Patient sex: M
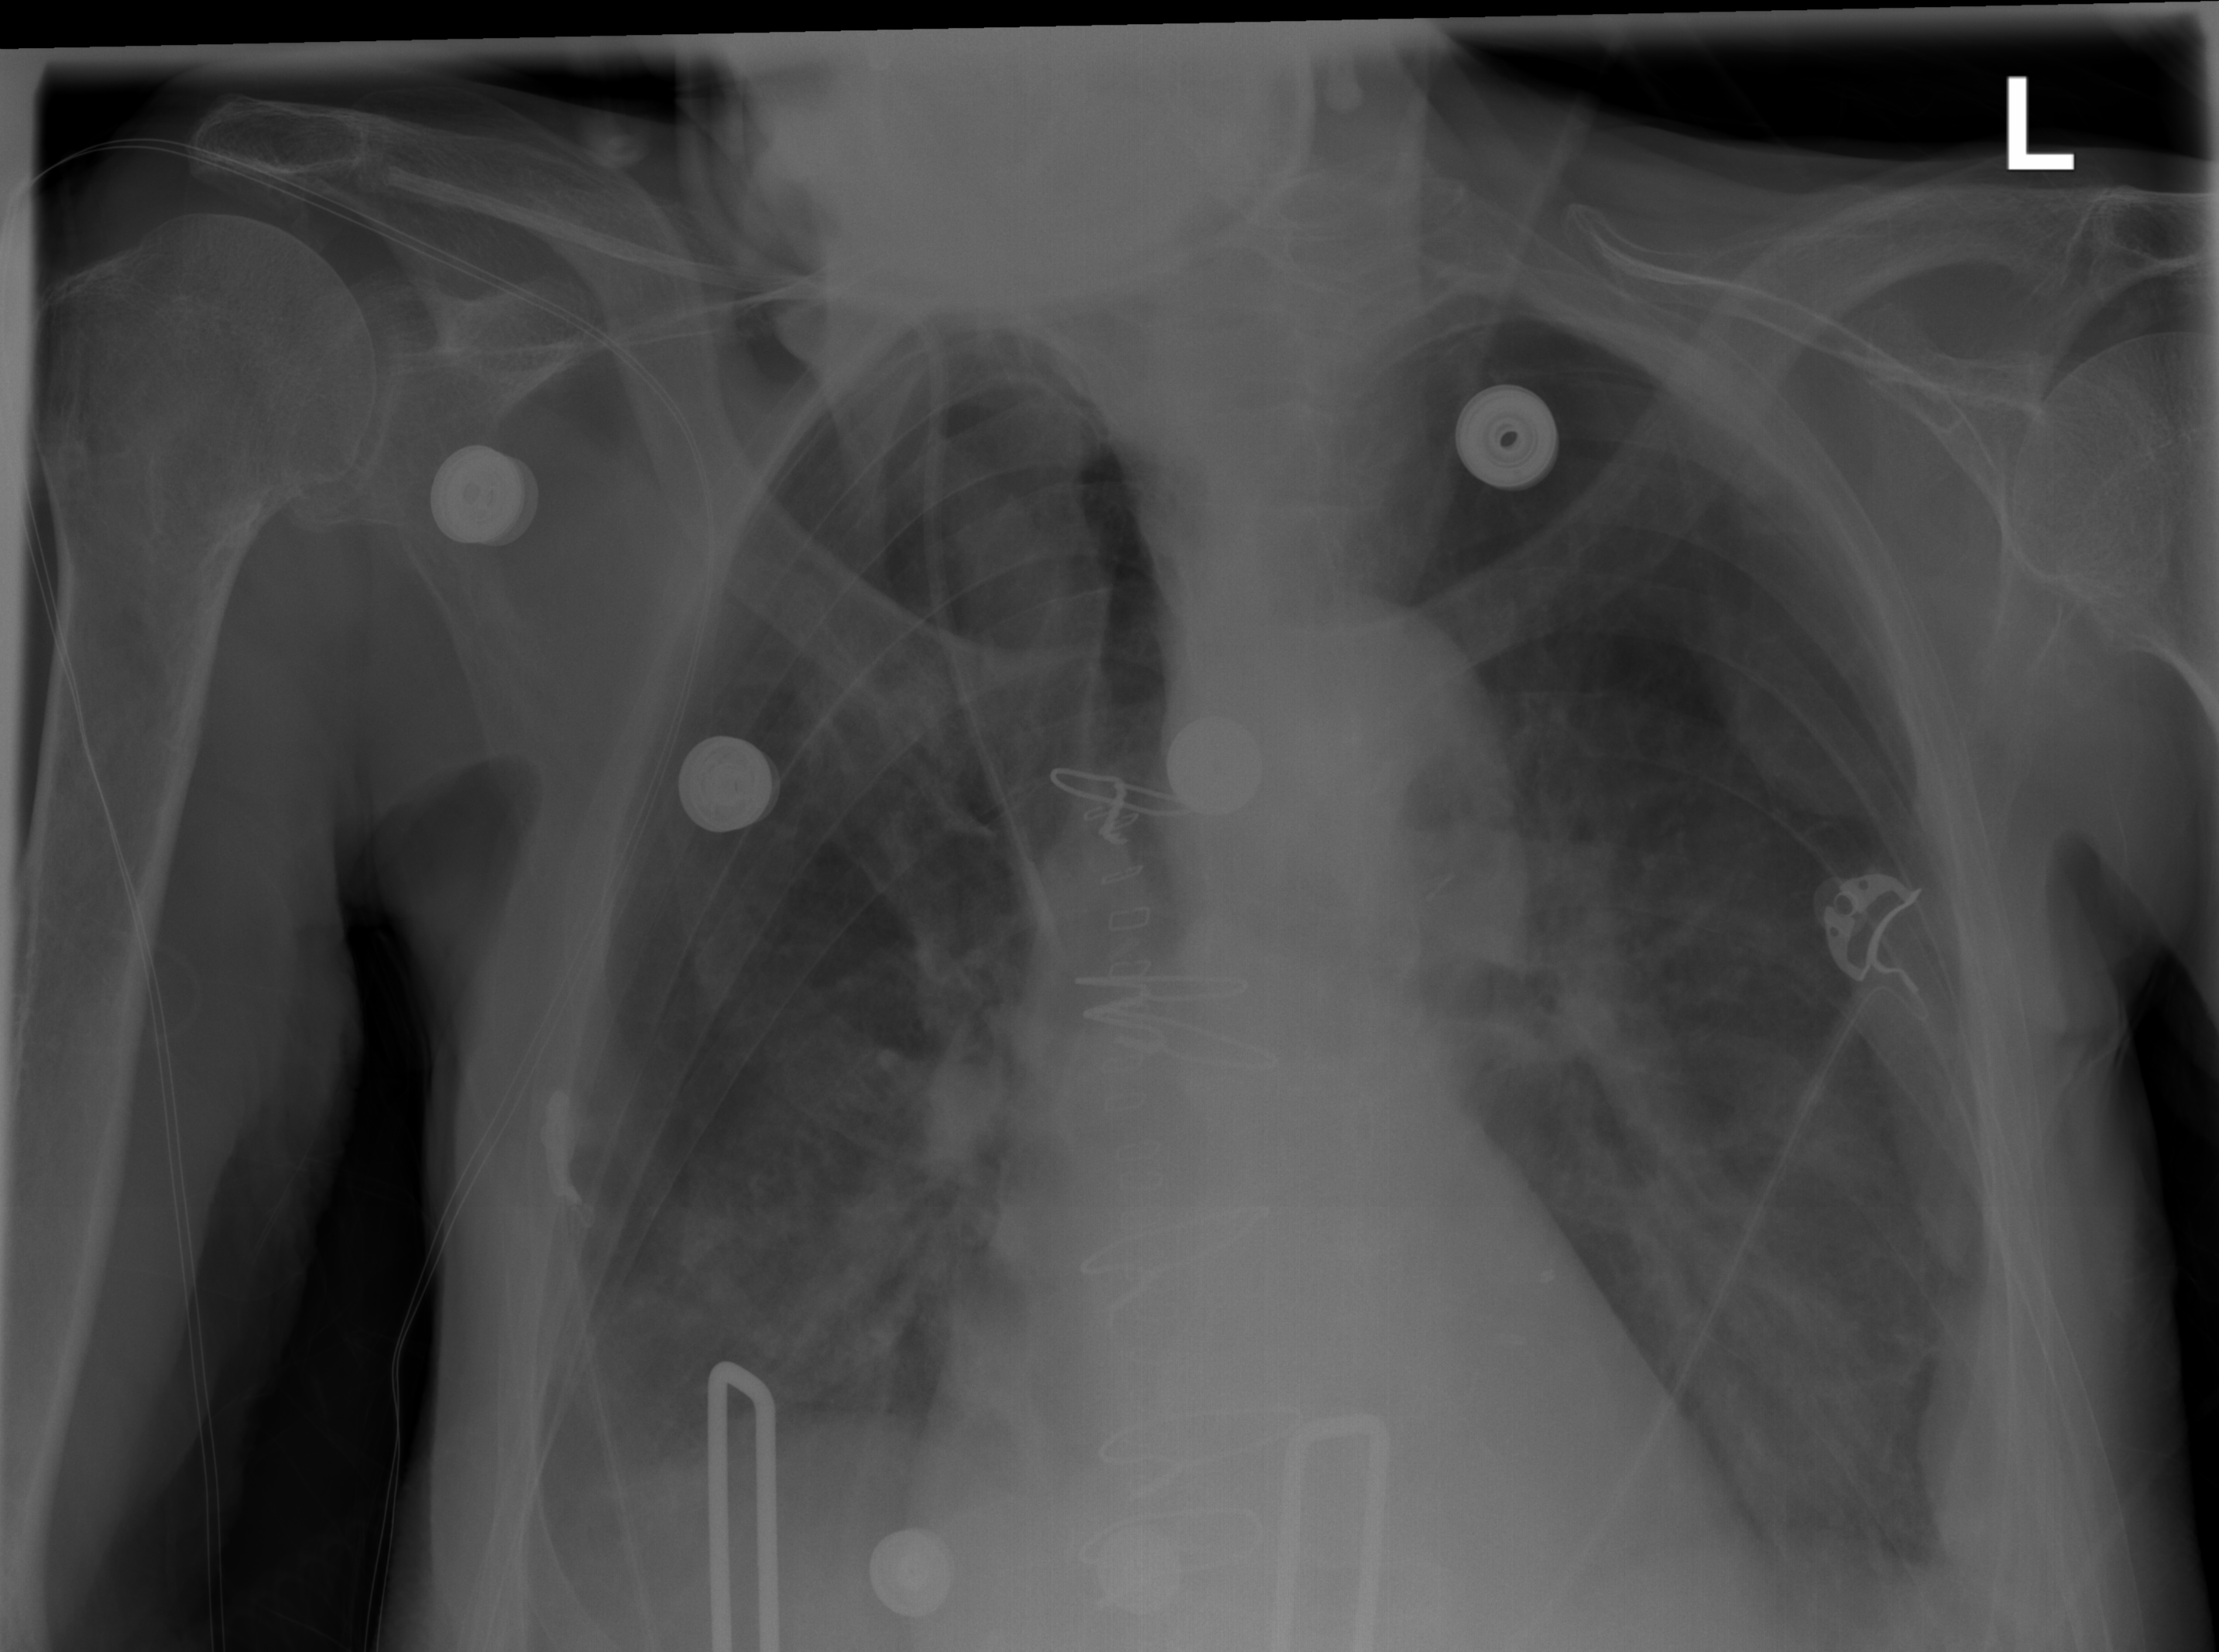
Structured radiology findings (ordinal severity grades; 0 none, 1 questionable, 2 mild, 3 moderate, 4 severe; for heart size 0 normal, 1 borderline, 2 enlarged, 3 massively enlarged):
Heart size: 0
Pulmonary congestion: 0
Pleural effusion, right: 2
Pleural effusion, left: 2
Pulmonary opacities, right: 2
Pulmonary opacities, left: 0
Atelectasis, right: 2
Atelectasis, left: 2